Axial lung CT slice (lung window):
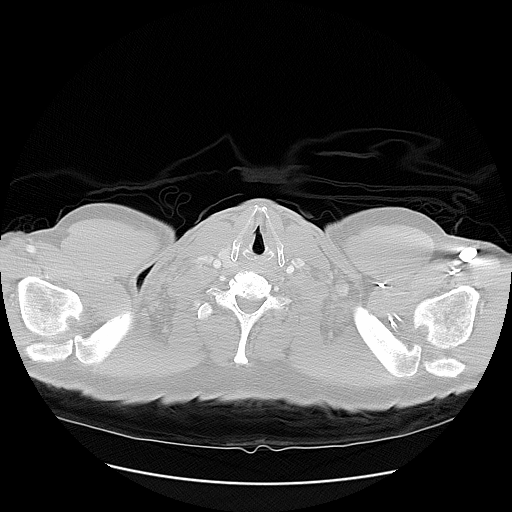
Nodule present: no